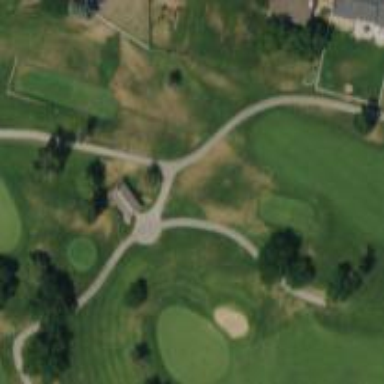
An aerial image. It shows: Golf cartpath that is also road path.